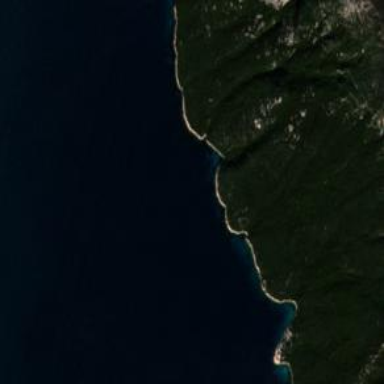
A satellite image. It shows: Beautiful bay in nature.